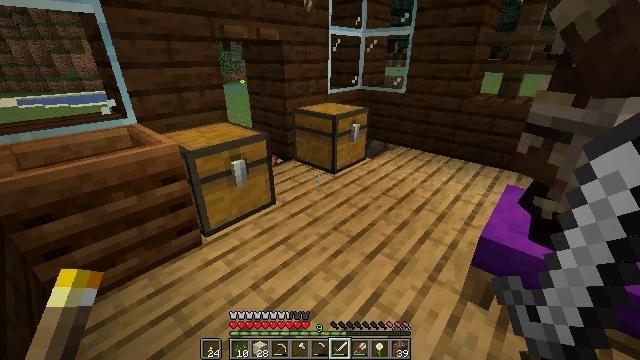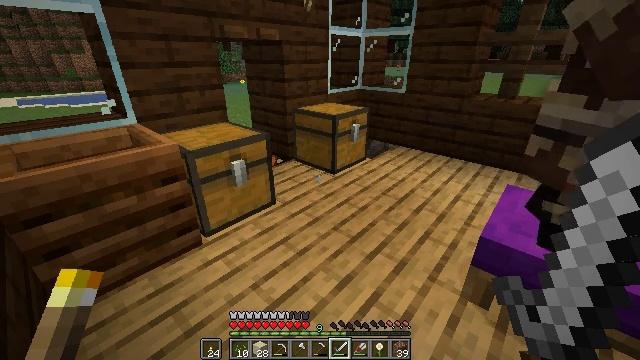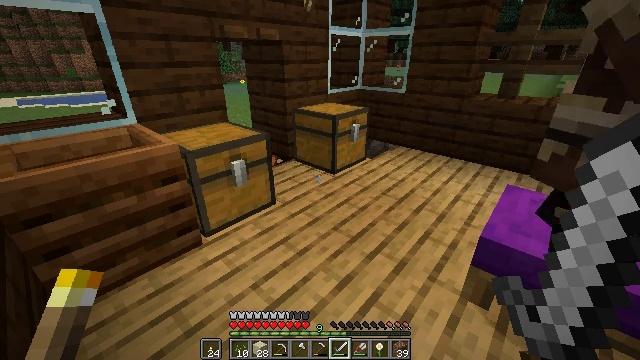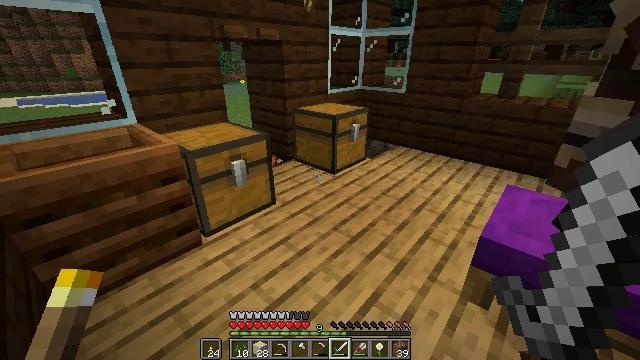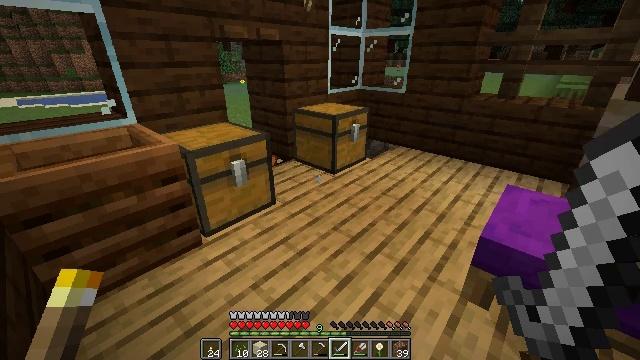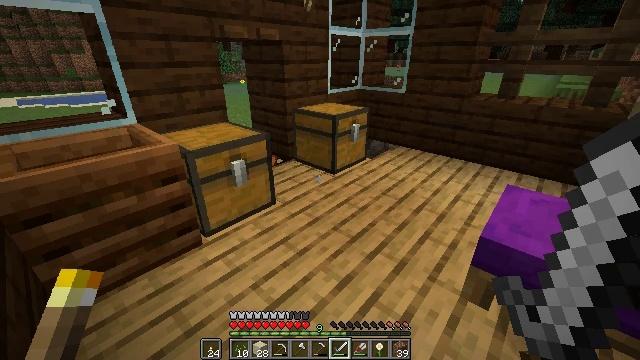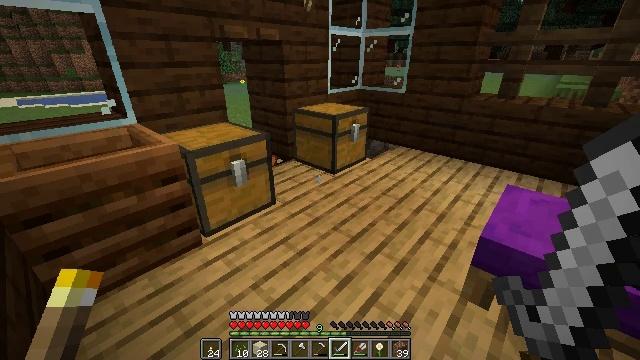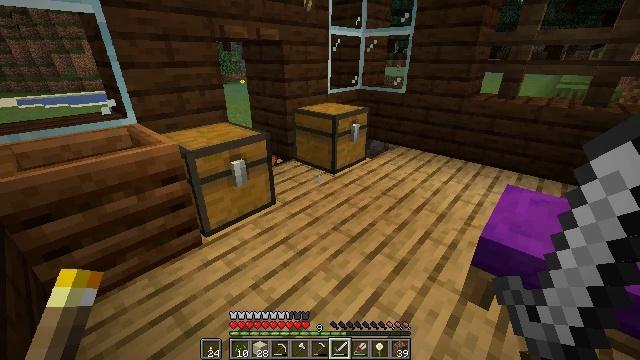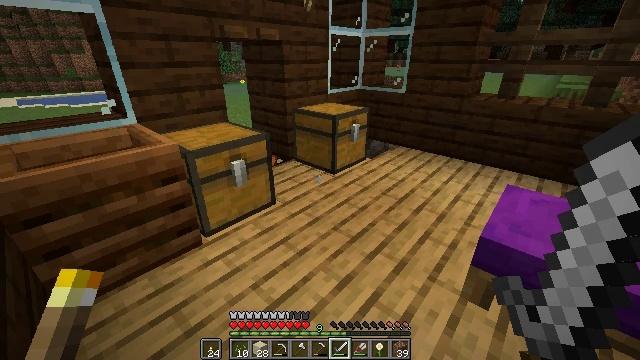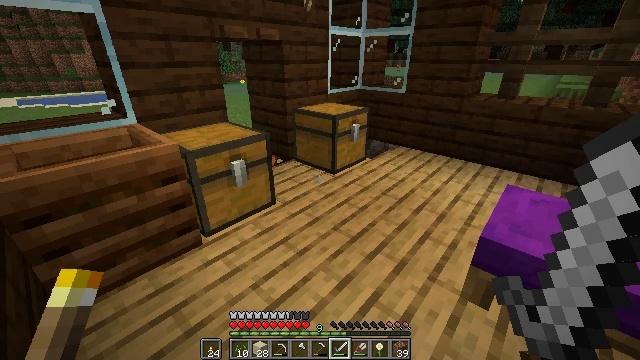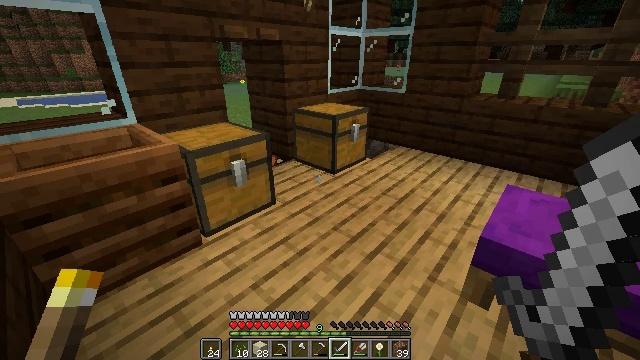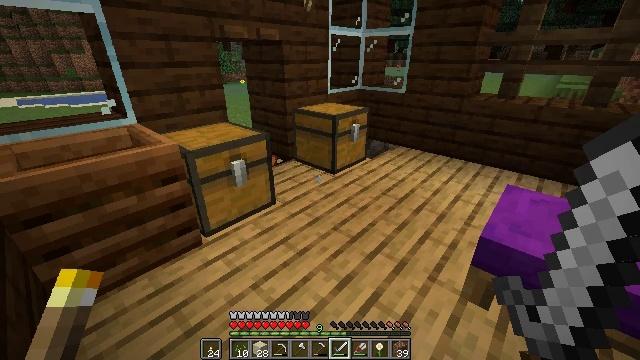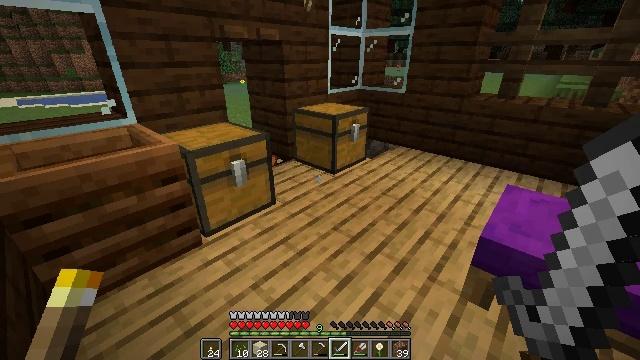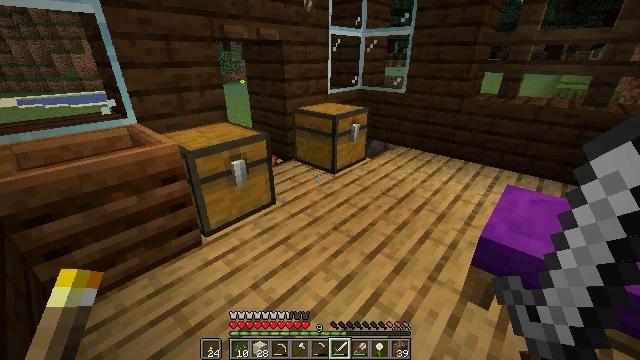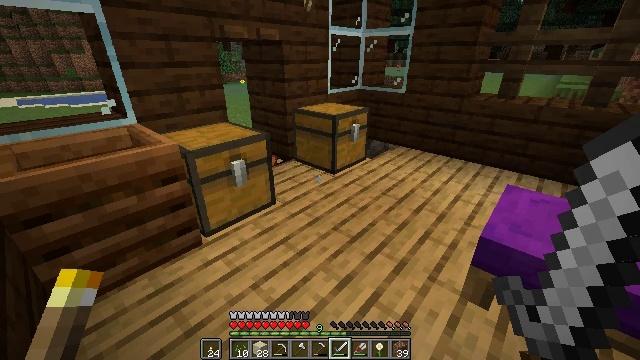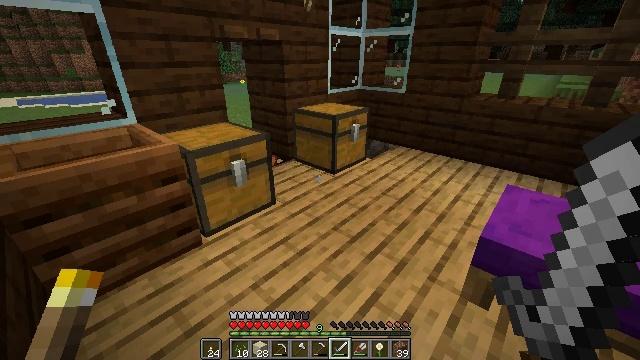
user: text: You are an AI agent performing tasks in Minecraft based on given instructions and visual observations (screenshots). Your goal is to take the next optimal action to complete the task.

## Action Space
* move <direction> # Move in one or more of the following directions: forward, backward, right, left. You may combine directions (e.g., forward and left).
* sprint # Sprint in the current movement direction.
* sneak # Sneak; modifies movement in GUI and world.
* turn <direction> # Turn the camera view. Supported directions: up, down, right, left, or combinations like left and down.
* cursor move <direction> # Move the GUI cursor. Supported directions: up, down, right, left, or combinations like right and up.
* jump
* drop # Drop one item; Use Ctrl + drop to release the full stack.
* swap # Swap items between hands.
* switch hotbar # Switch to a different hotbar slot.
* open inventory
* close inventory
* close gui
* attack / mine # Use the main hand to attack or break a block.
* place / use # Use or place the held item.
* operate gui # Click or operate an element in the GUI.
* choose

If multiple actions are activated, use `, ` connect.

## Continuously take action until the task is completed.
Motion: motion action
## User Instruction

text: Attack the ground to gather sand.
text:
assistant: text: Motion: no_op
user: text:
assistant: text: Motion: no_op
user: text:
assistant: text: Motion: no_op
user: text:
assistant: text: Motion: no_op
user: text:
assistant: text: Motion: no_op
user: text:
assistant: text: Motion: no_op
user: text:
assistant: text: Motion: no_op
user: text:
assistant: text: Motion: no_op
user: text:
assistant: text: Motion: no_op
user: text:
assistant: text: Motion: no_op
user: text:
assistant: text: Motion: no_op
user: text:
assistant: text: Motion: no_op
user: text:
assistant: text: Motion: no_op
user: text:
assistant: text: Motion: no_op
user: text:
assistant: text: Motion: no_op
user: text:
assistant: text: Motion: no_op
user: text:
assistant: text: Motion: no_op
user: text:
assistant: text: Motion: no_op
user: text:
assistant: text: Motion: no_op
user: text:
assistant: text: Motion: no_op
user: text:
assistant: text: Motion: no_op
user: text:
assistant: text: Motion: no_op
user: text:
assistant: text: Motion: no_op
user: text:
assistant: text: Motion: no_op
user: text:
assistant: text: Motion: no_op
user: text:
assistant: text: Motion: no_op
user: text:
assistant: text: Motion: no_op
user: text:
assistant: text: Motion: no_op
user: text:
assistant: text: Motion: no_op
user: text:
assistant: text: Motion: no_op